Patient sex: M
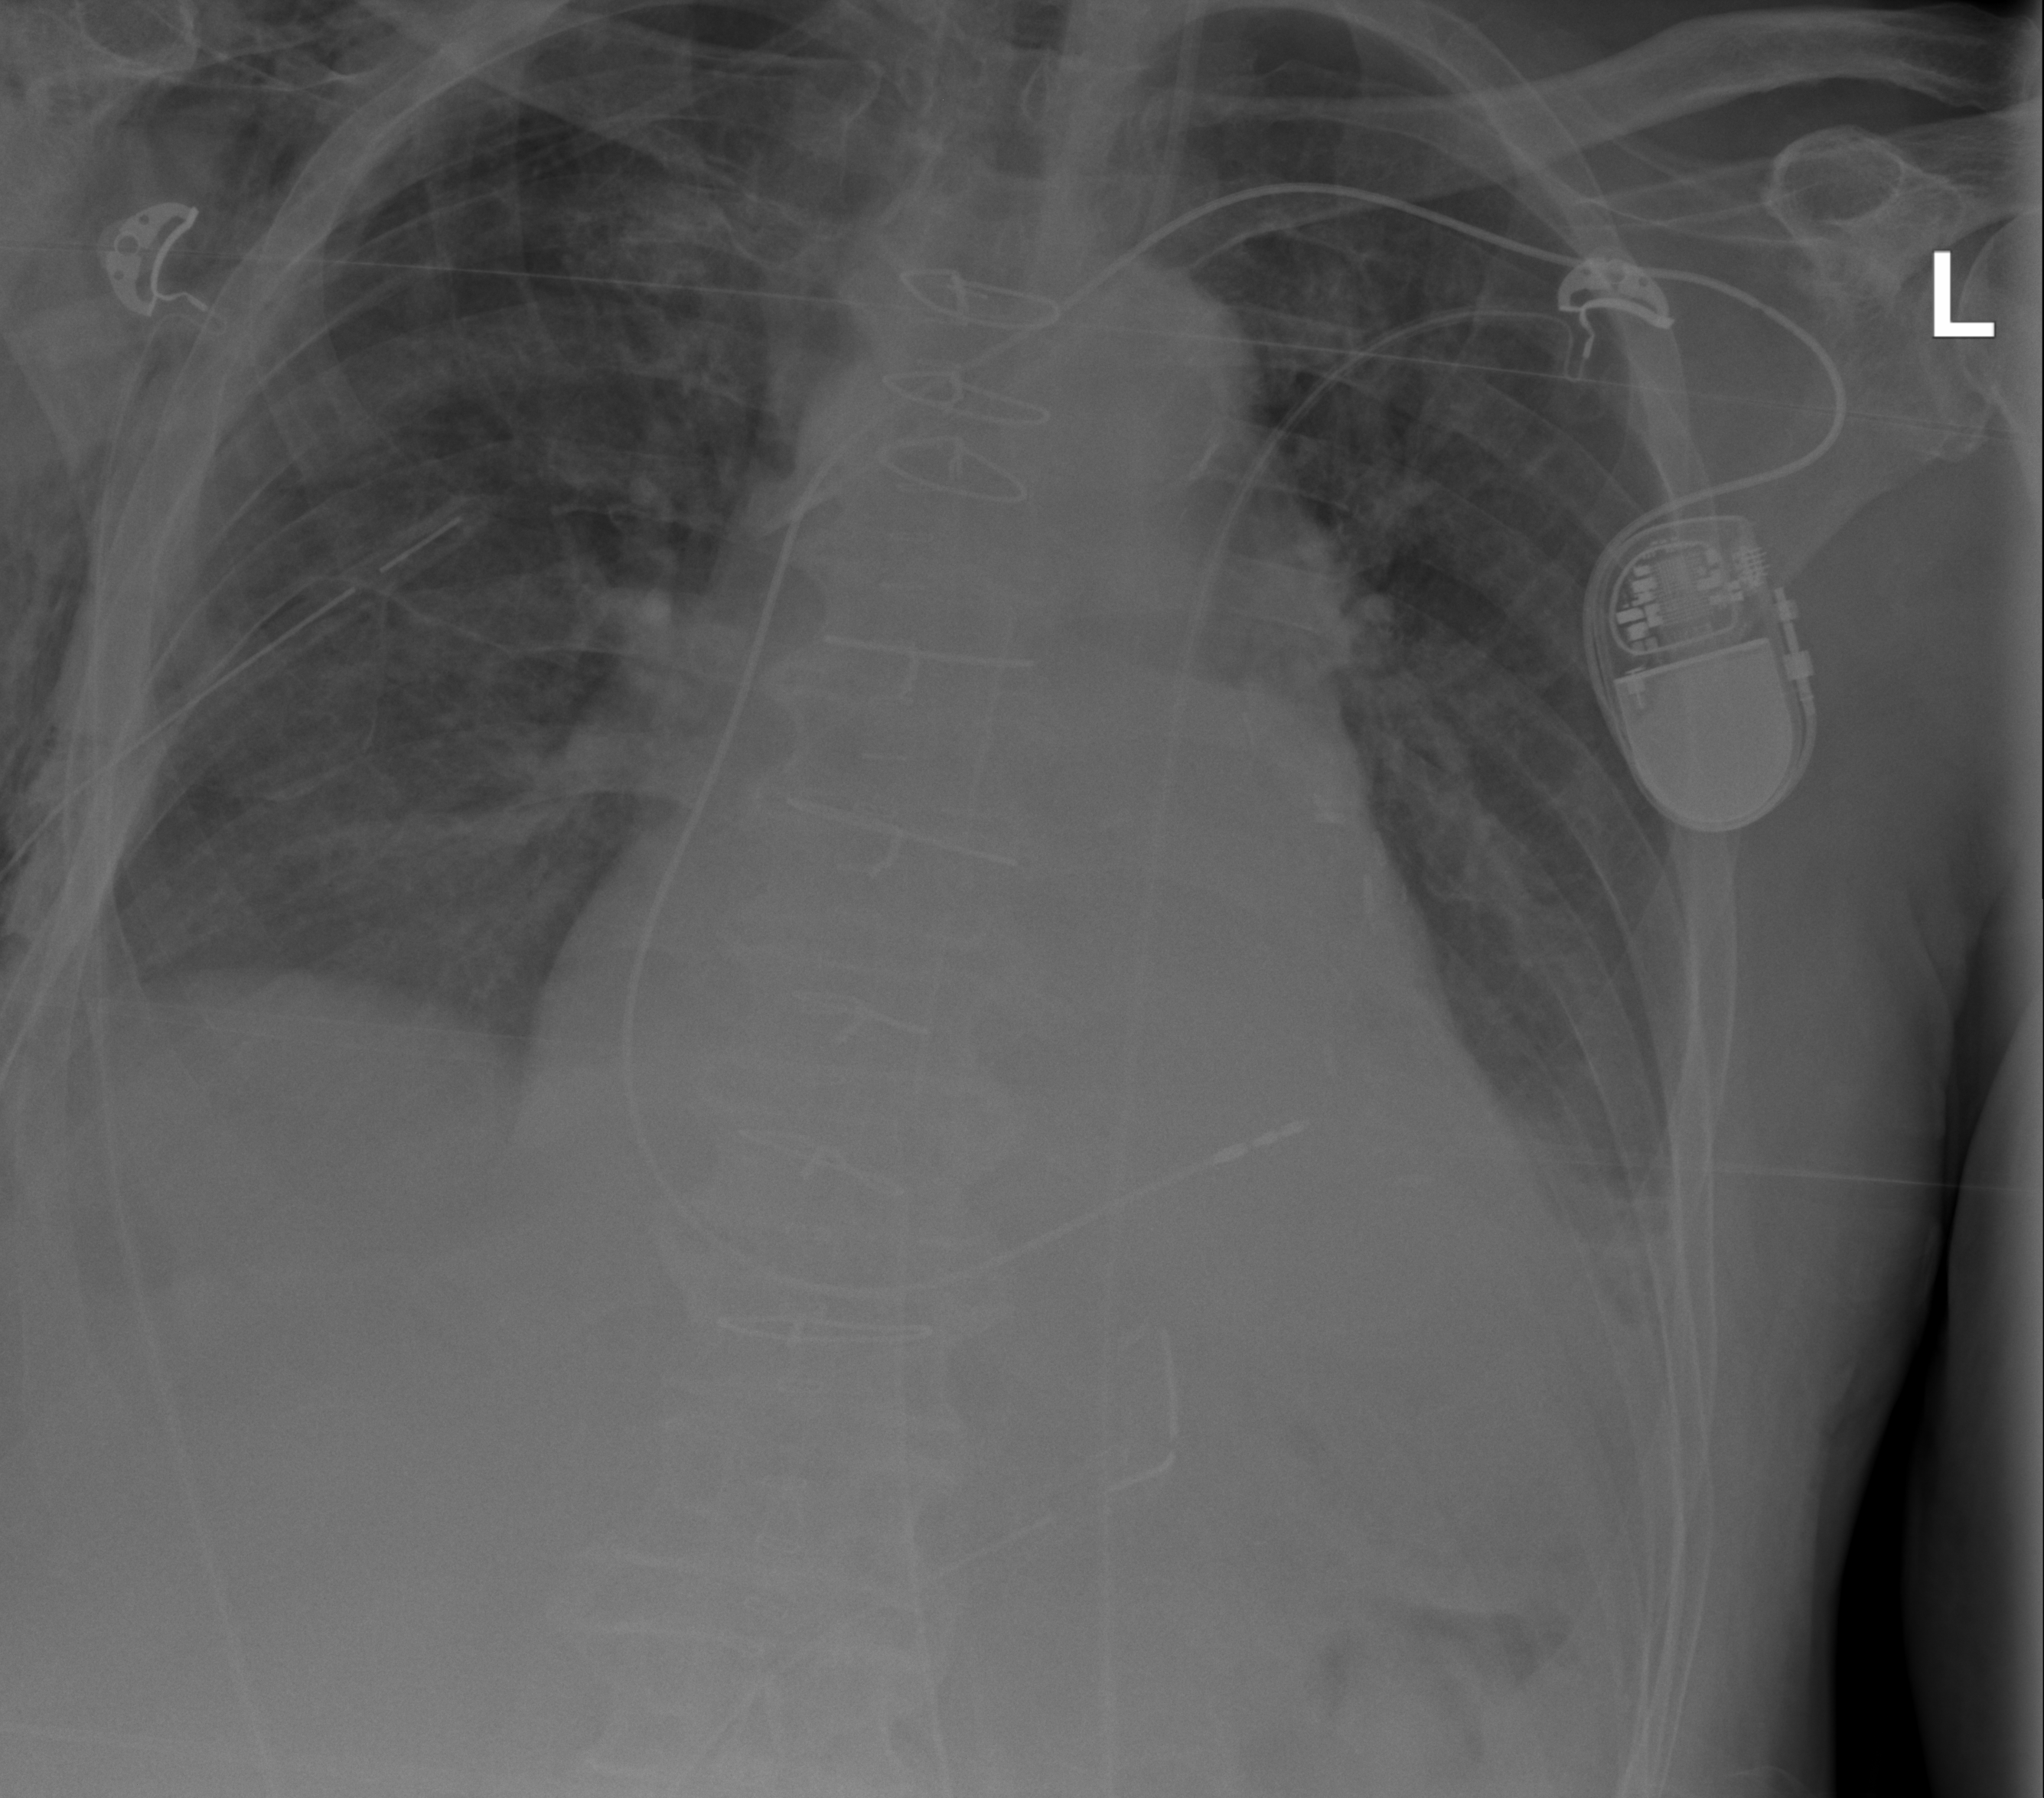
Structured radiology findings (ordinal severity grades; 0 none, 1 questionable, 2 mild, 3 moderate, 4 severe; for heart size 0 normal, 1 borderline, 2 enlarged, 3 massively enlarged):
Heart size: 3
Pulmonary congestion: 0
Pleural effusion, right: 0
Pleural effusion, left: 2
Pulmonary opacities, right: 2
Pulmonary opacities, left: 0
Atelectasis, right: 0
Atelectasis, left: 2